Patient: sex F, age 64
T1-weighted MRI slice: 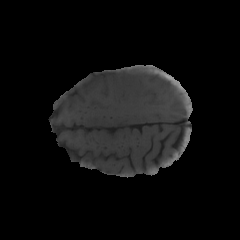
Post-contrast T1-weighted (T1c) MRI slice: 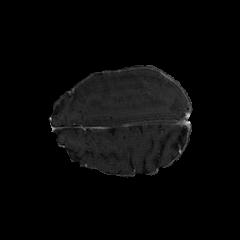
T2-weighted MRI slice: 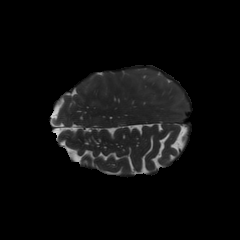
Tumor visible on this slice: no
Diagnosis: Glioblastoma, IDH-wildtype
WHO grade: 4